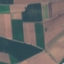
Land use / land cover class: AnnualCrop